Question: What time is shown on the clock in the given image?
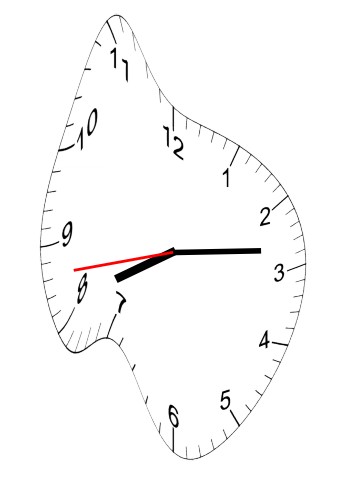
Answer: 08:13:43